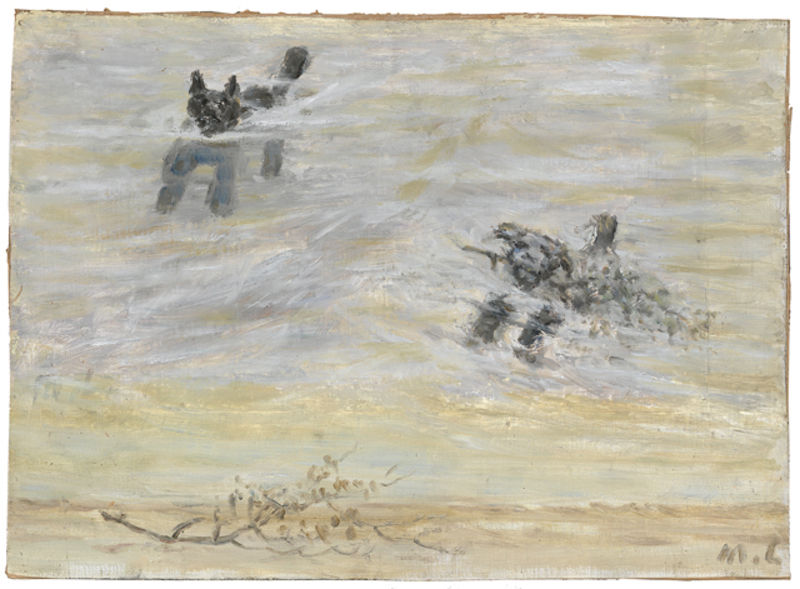
Titel: Two Dogs in the Surf, Two Dogs in the Surf
Künstler: Mikhail Larionov
Standort: Amherst (Massachusetts, USA)
Institution: Mead Art Museum, Amherst College
Schlagwörter: baum, blätter, wolken, hund, ast, wind, wüste, beige, sturm, blue, black, face, gray, green, grey, painting, yellow, two, brown, katze, tree, lake, landscape, ocean, sand, shore, water, waves, river, stream, color, impressionism, animals, dog, dogs, tail, beach, drowning, wave, wet, small, leaves, watercolor, ground, ears, bathing, play, rough, paint, ensor, playing, branch, stick, lay, bottom, surrealism, monogram, michael, swimming, belgium, bark, catch, swim, animale, m.c., puppies, fetch, terrier, terriers, tails, monogrm, dogs fog branch, mist brown beige, fluffy, jzf, washy, swimming dogs